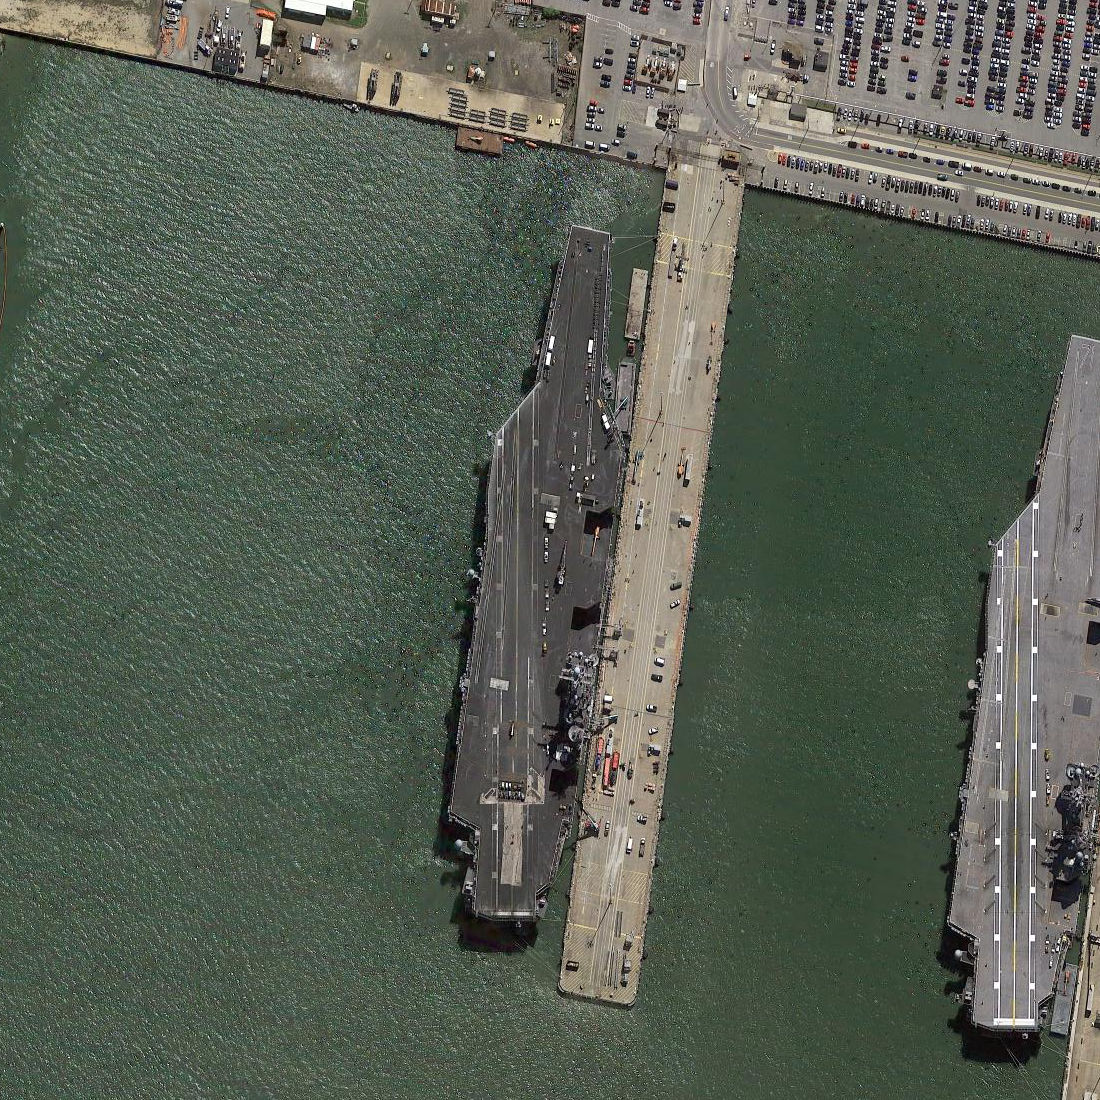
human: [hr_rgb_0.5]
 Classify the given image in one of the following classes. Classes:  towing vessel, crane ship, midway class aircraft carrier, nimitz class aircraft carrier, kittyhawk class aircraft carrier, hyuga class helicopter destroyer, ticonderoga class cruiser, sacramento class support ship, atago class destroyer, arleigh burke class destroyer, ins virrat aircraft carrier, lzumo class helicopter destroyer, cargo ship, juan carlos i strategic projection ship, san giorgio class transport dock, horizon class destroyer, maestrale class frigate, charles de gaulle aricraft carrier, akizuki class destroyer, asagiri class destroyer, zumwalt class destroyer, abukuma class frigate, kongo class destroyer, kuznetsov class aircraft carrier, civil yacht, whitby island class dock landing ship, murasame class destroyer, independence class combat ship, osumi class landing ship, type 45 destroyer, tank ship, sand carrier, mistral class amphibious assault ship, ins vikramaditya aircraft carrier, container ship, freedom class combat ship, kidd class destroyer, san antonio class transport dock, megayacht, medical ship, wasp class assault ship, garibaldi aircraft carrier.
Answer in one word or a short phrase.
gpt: Nimitz class aircraft carrier